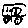
Label: car